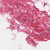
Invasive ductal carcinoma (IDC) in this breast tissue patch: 0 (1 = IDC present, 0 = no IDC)